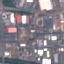
Label: Industrial